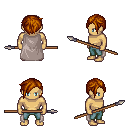
a pixel art fantasy rpg character, male body template, human, tanned skin, gray cape, teal pants, brunette pixie cut hairstyle, spear, four views (front, back, left, right), 2x2 character sprite sheet, small pixel art, hard edges, no anti-aliasing